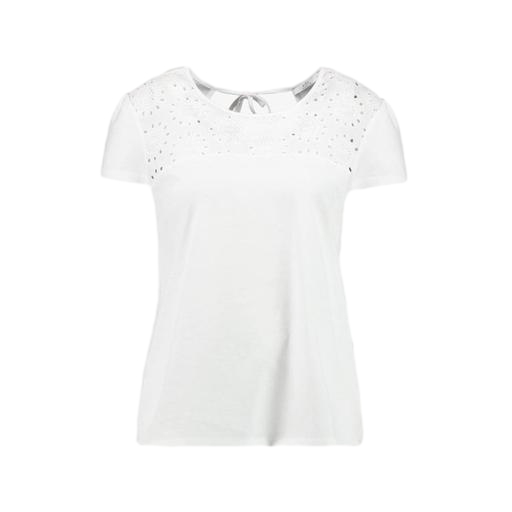
white embellished t-shirt, white petite t-shirt only macy, lace-yoke t-shirt, white background